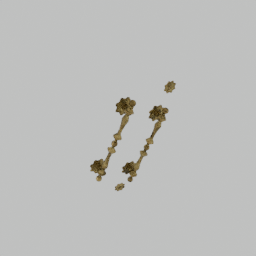
Label: mechanical